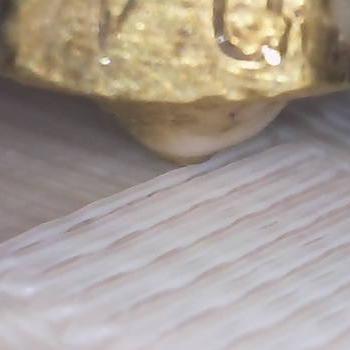
Flow rate: 39%